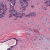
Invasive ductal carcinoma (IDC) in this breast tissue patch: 1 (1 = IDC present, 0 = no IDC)